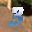
Label: 3